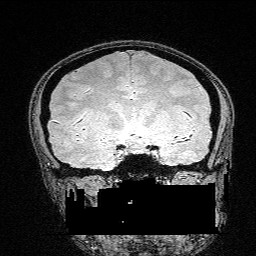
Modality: FLASH
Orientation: sagittal
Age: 25
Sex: female